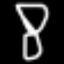
Label: hourglass